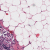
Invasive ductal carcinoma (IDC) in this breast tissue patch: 0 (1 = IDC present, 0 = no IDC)